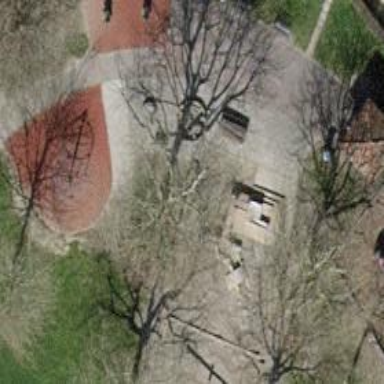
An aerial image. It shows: Playground with water feature.